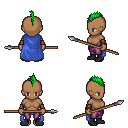
a pixel art fantasy rpg character, female body template, human, dark skin, blue cape, magenta pants, green mohawk hairstyle, leather bracers, black shoes, spear, four views (front, back, left, right), 2x2 character sprite sheet, small pixel art, hard edges, no anti-aliasing